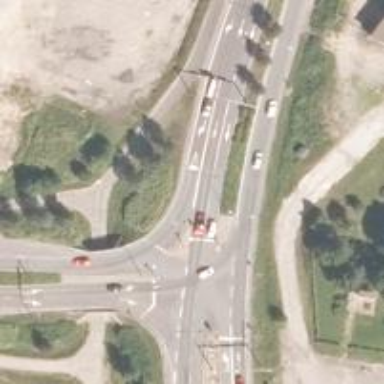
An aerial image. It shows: Asphalt trunk link road.